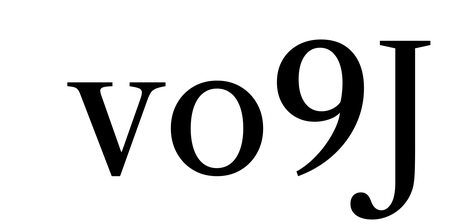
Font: LibreCaslonText_Regular